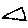
Label: triangle